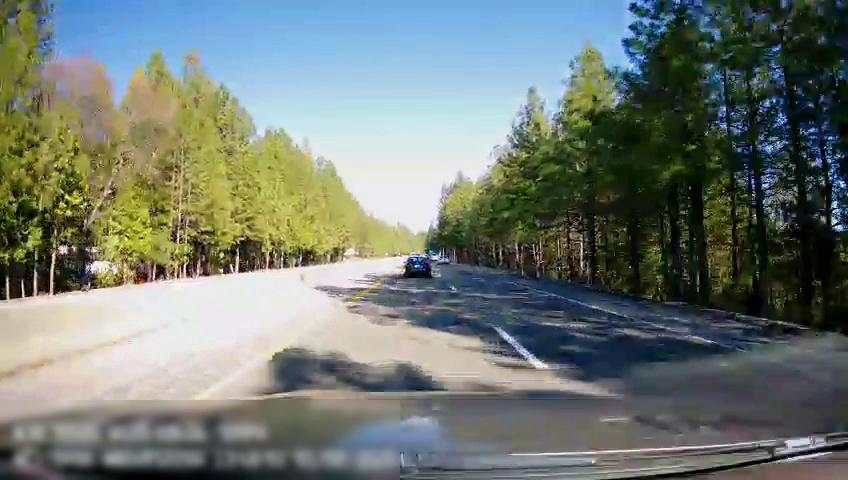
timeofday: Day
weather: Sunny
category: Drivable Space
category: Vehicles | Car
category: Vehicles | Car
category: Lanes | Current Lane
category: Lanes | Current Lane
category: Lanes | Alternate Lane